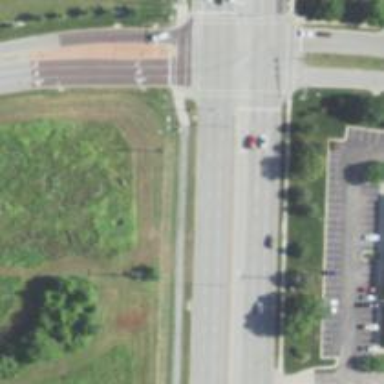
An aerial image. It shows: Dash road marking.